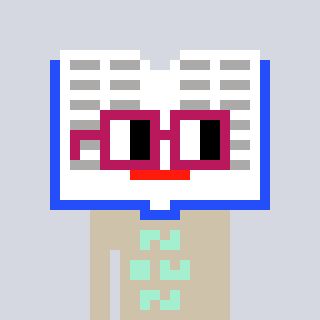
a pixel art character with square dark red glasses, a dictionary-shaped head and a bege-colored body on a cool background